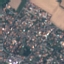
Land use / land cover class: Residential